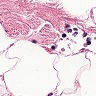
Metastatic tissue present: no